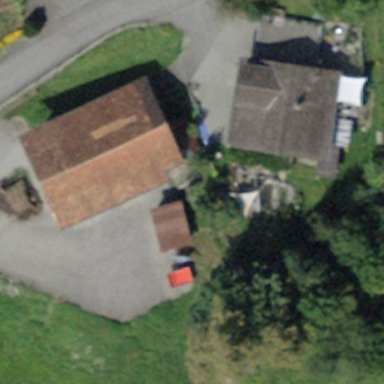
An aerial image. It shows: Rural barn.